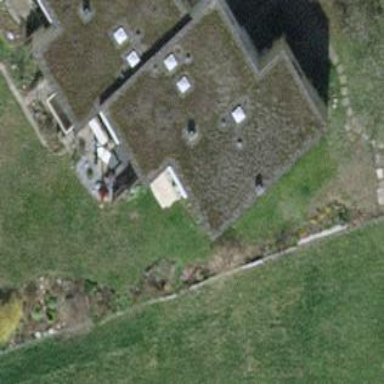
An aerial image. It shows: Terrace building.